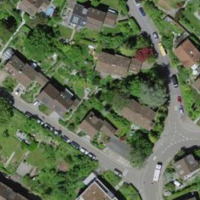
EUNIS habitat code: 54
Species observed at this site:
Oxidus gracilis
Araneus diadematus